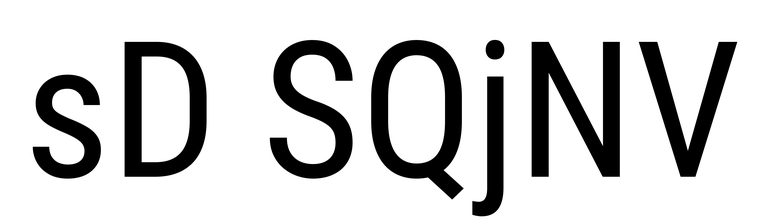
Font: Roboto_Condensed_Regular